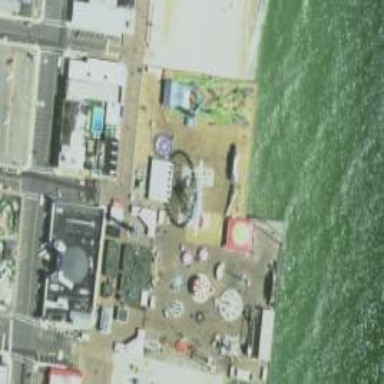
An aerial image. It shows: Big wheel attraction.